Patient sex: F
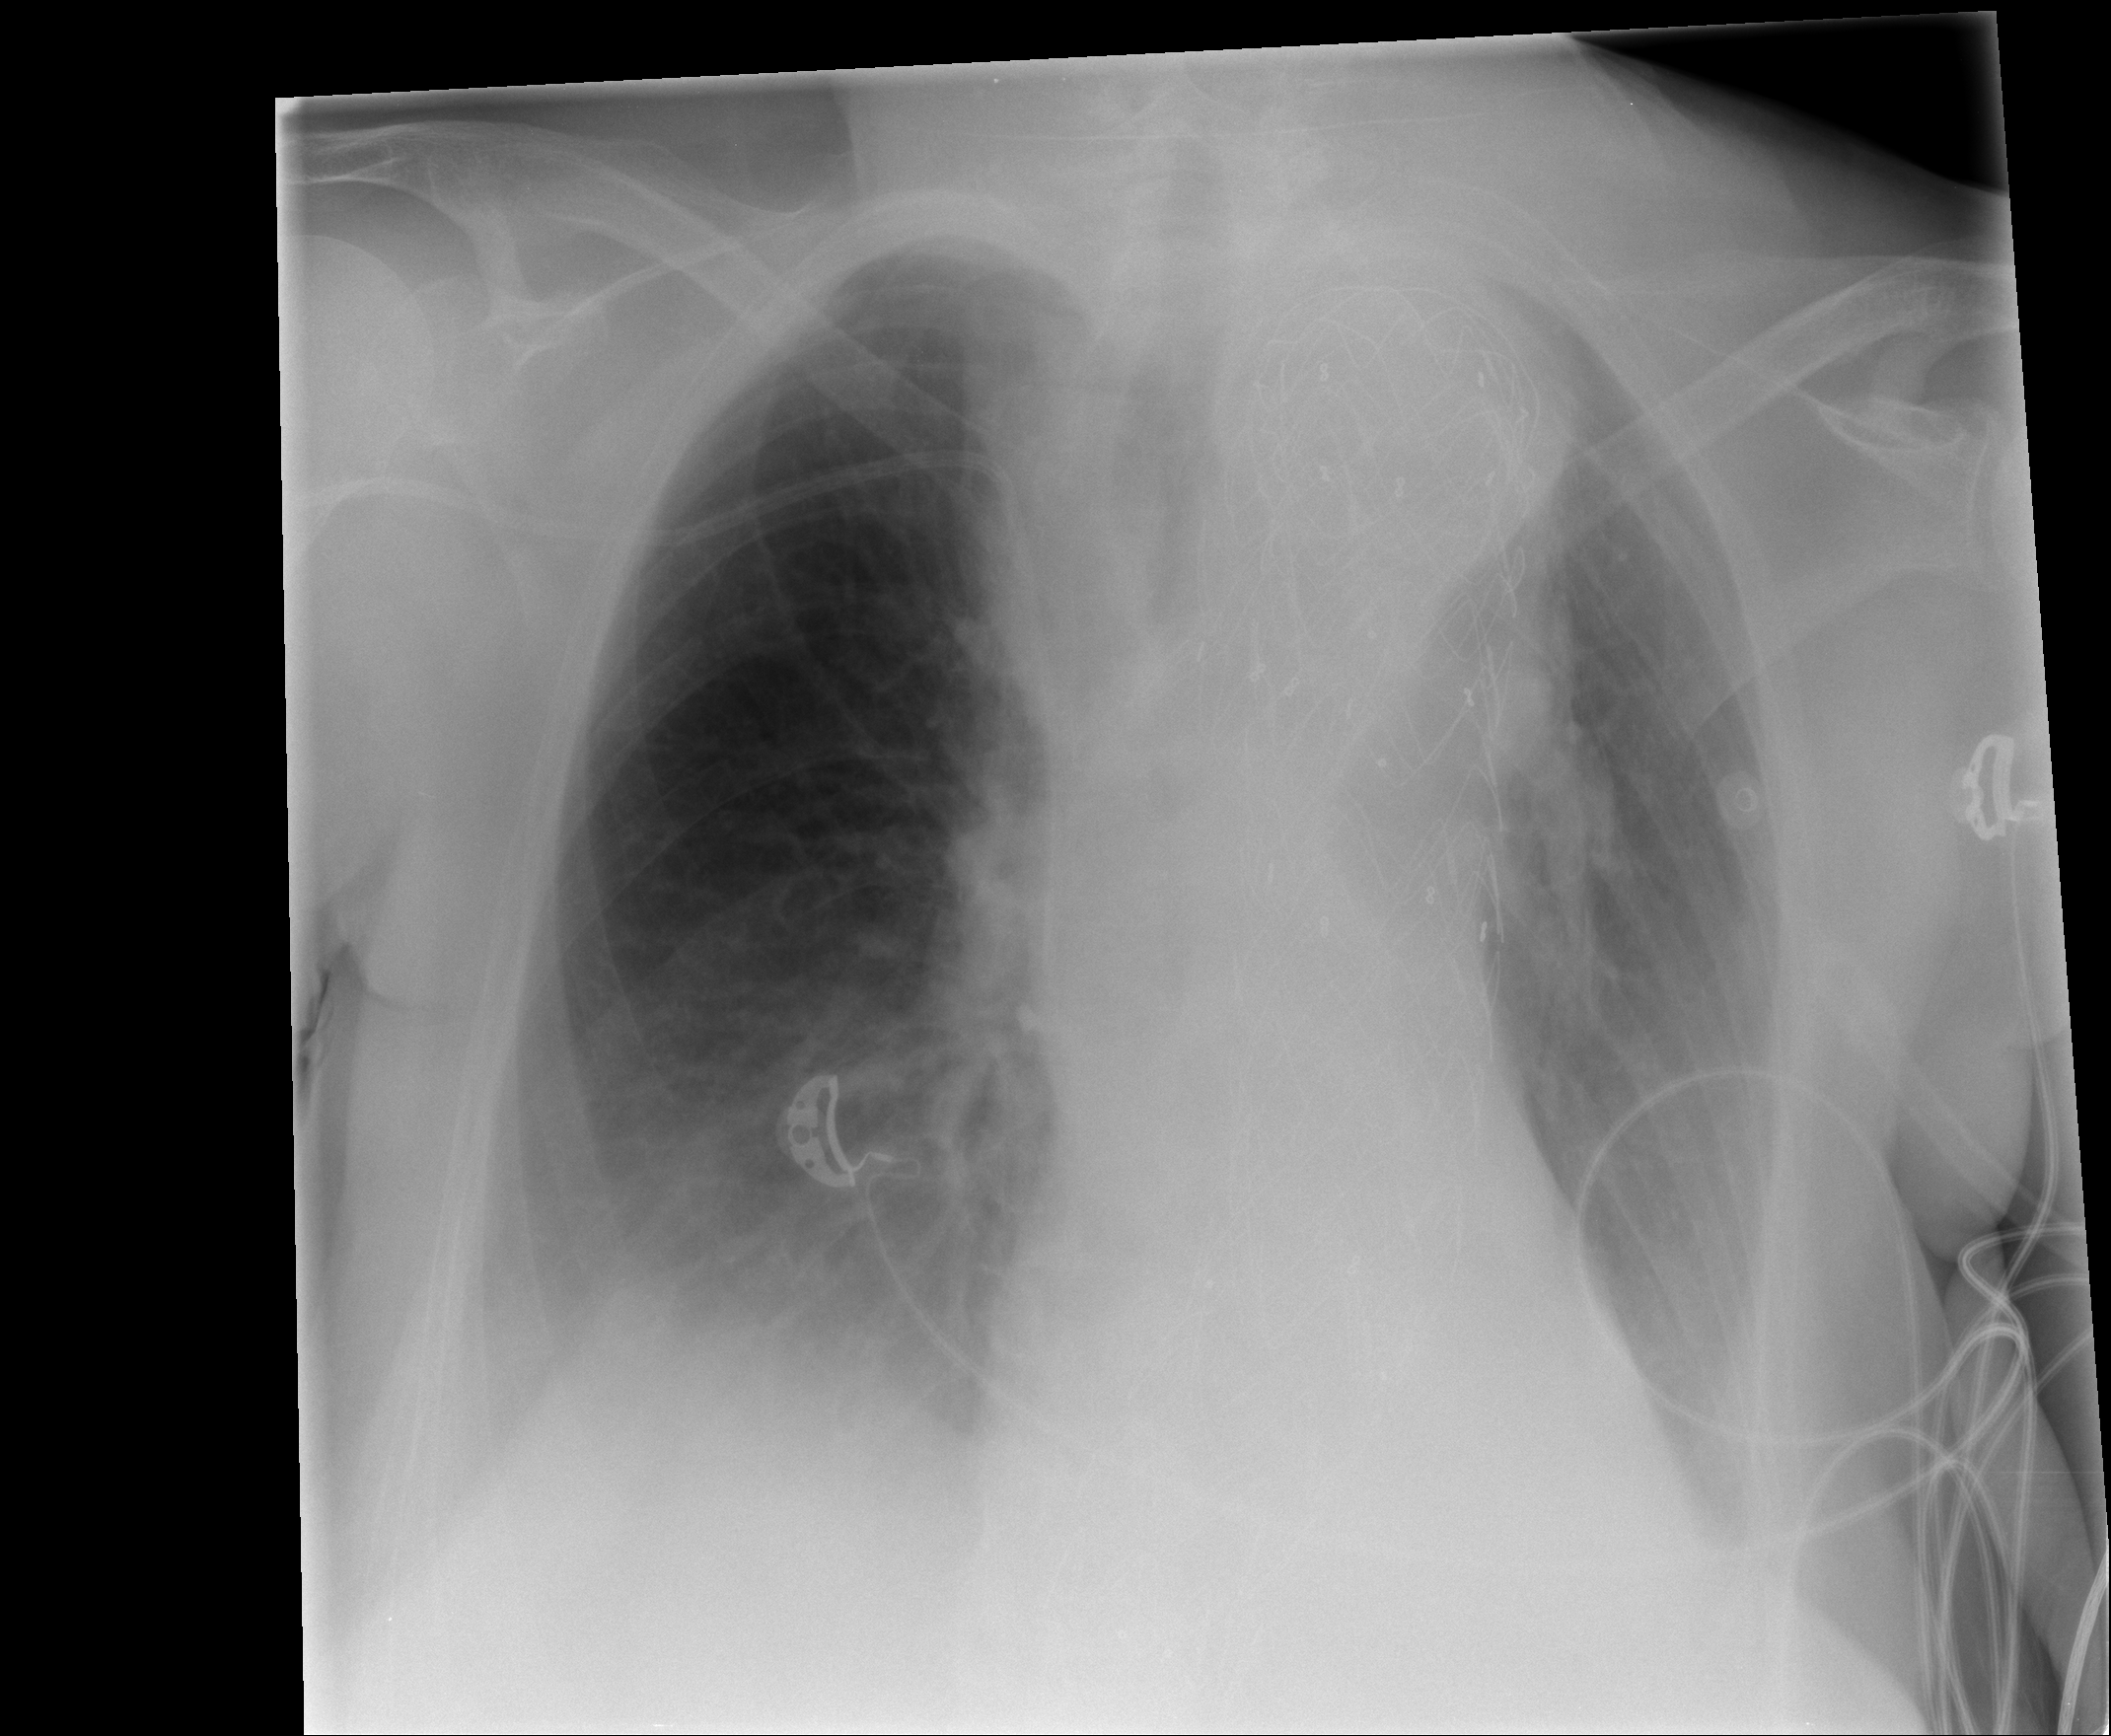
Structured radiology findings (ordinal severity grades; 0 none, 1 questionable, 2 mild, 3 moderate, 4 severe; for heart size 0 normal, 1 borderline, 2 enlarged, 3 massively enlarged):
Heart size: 0
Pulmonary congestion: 0
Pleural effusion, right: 2
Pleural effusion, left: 2
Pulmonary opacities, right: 0
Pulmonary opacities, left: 1
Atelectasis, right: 1
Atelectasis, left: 1